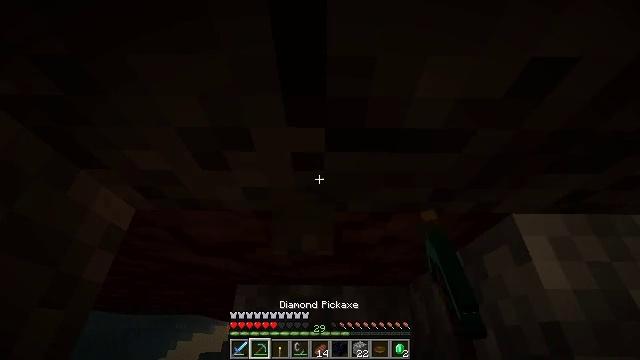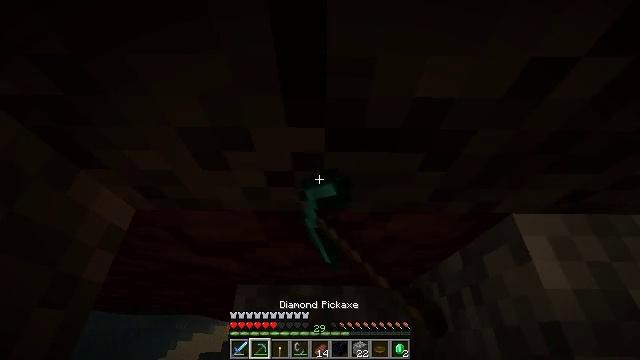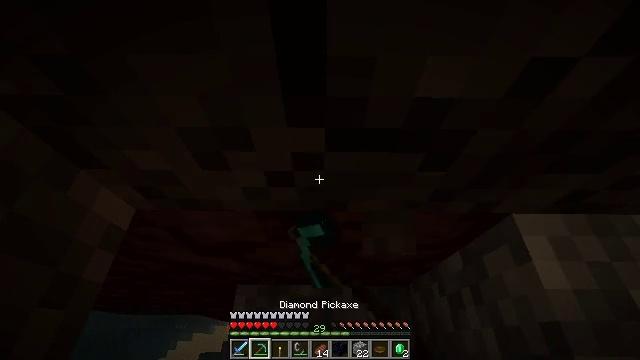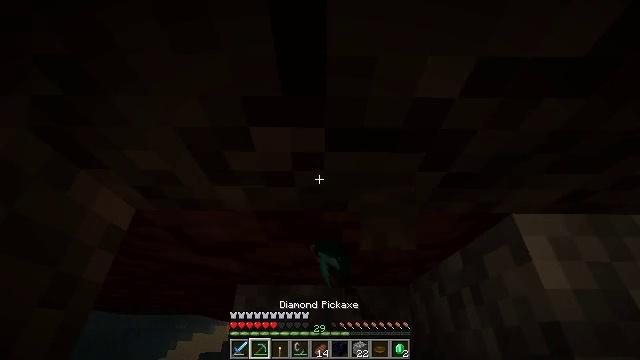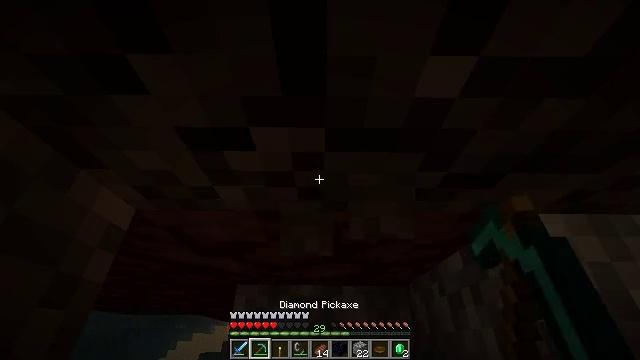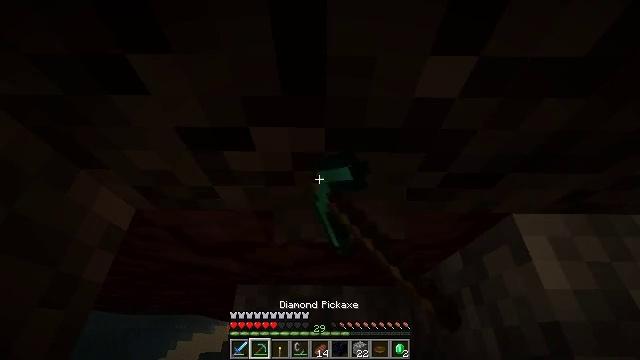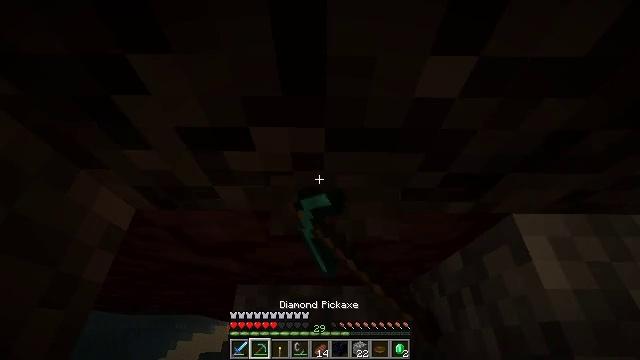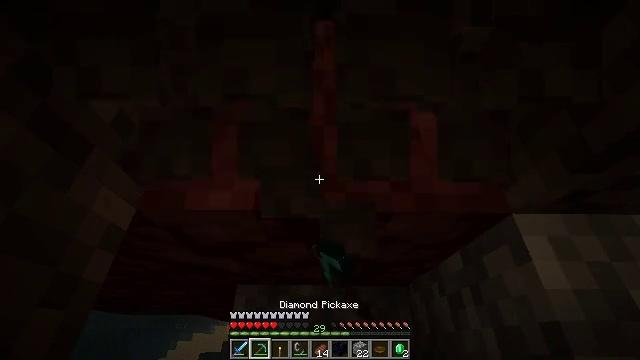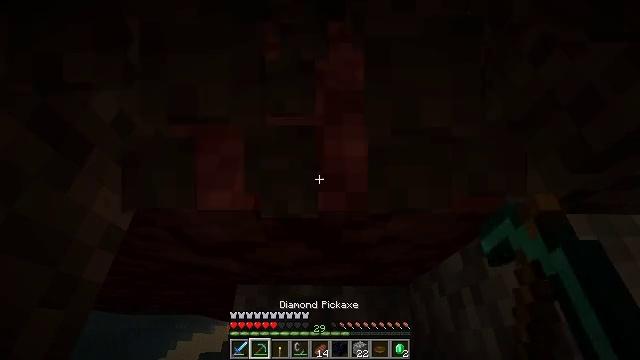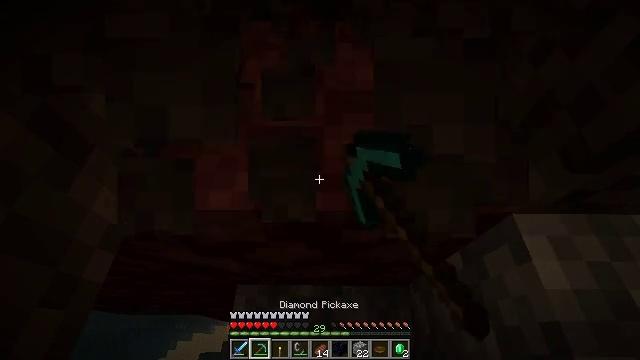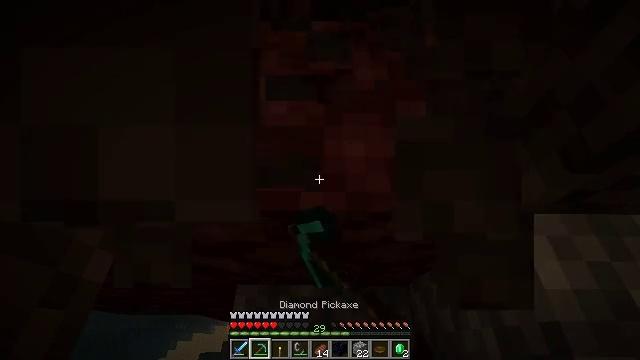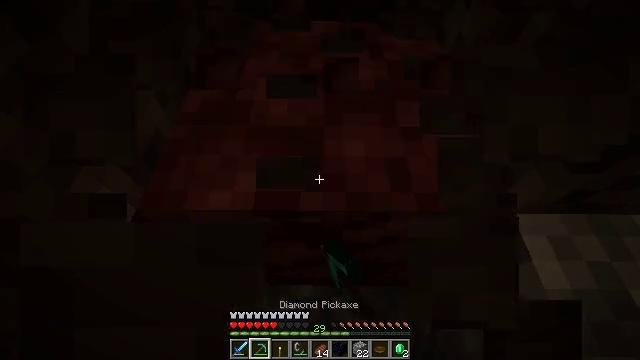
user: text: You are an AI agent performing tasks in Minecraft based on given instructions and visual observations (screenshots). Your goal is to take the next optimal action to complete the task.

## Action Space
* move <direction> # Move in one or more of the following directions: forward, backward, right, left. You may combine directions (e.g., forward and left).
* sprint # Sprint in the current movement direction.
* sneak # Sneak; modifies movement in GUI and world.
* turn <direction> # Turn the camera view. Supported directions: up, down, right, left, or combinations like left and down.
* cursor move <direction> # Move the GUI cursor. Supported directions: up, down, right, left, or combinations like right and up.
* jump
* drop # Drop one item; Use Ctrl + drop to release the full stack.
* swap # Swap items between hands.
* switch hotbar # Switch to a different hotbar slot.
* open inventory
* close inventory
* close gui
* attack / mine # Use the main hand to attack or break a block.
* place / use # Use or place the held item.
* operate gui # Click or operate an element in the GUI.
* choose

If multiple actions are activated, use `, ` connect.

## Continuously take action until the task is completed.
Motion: motion action
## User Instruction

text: Mine the soul sand in the Nether.
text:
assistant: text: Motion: attack / mine
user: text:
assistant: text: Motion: attack / mine
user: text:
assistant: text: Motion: attack / mine
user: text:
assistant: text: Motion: attack / mine
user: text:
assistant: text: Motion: attack / mine
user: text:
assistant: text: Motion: attack / mine
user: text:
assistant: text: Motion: attack / mine
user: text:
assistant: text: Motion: attack / mine
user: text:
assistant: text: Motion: attack / mine
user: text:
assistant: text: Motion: attack / mine
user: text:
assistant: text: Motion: attack / mine
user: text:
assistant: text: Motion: attack / mine